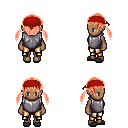
a pixel art fantasy rpg character, female body template, human, dark skin, steel chest armor, gold greaves, red twin-tailed hairstyle, red bandana, gray slippers, four views (front, back, left, right), 2x2 character sprite sheet, small pixel art, hard edges, no anti-aliasing